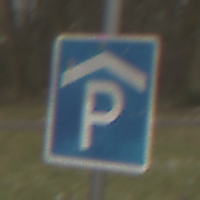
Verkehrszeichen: Parkhaus
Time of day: Midday
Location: Outdoor (Nature)
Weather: Overcast
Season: NotSpecified
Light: Natural